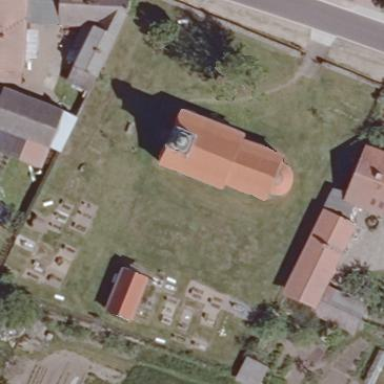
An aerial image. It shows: Graveyard.